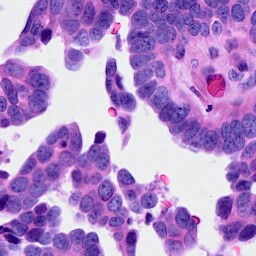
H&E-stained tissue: Ovarian